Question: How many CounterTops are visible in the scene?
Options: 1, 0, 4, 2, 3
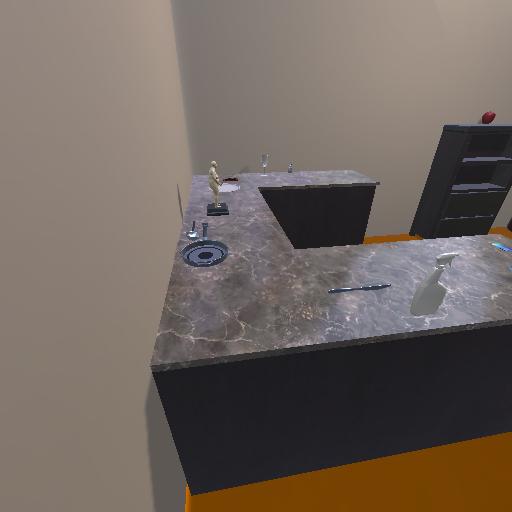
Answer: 1